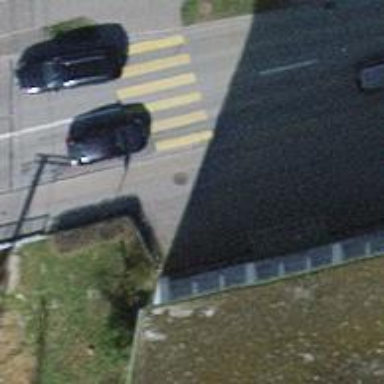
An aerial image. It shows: Marked crossing on footway. The crossing has visible markings.